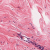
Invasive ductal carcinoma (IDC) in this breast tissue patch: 0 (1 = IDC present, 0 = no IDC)